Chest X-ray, AP view. Patient: 33 years old, sex F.
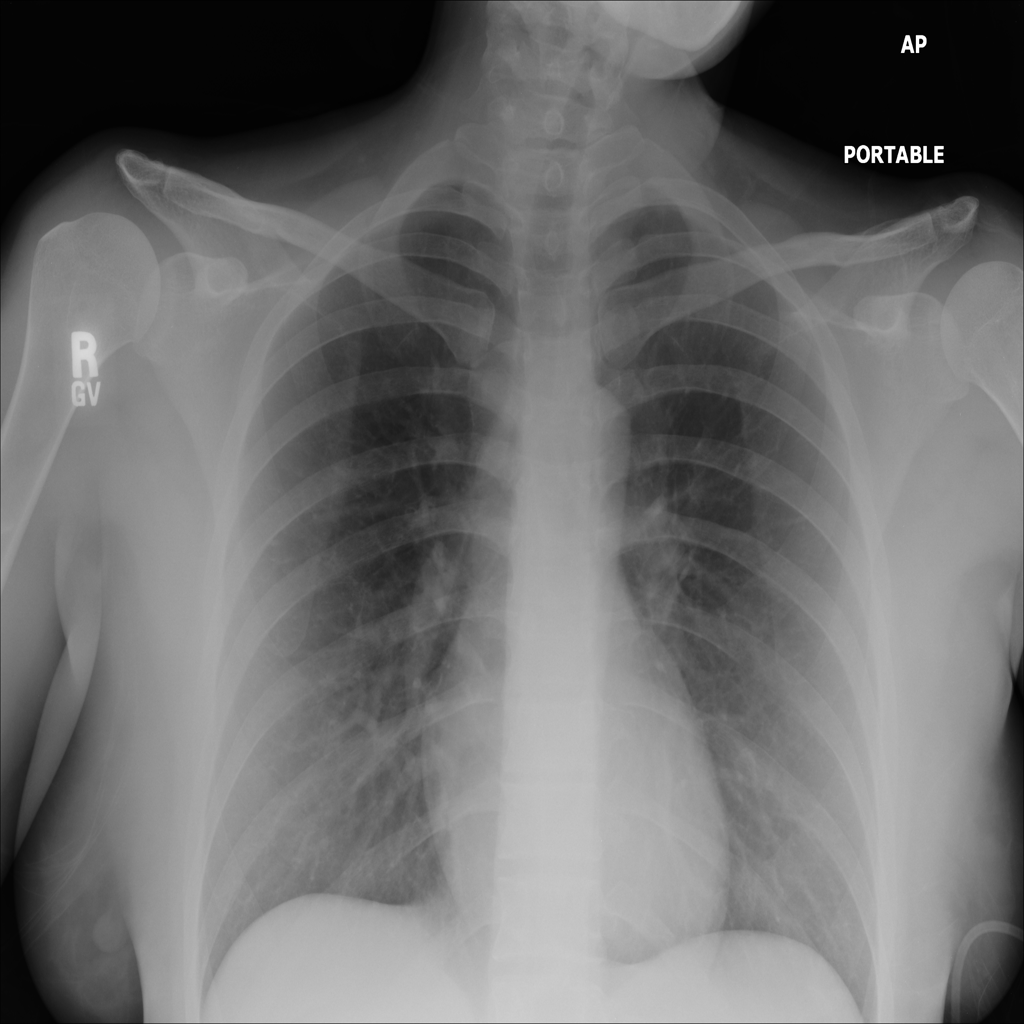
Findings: No Finding